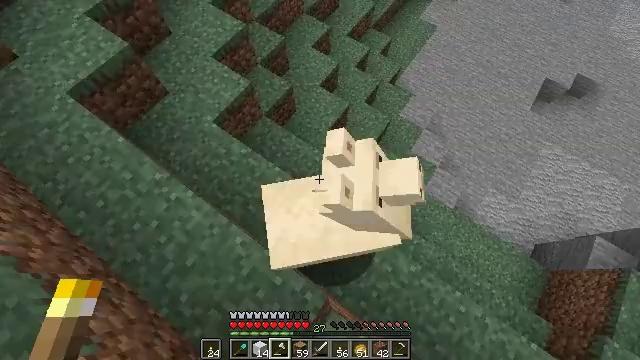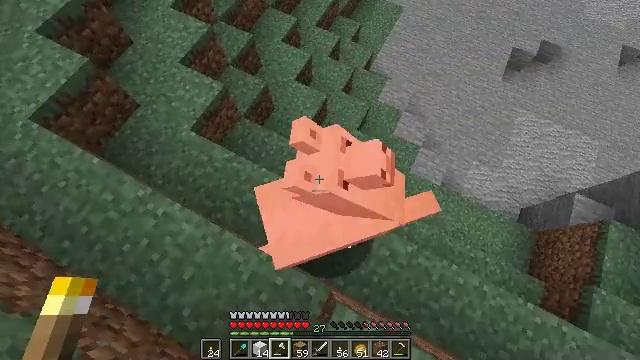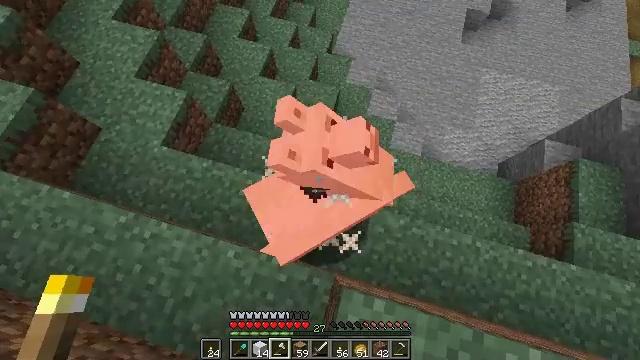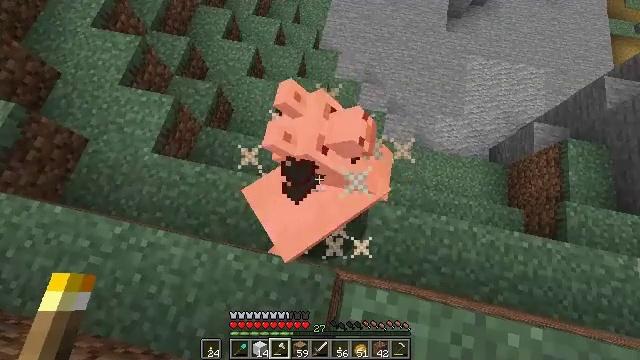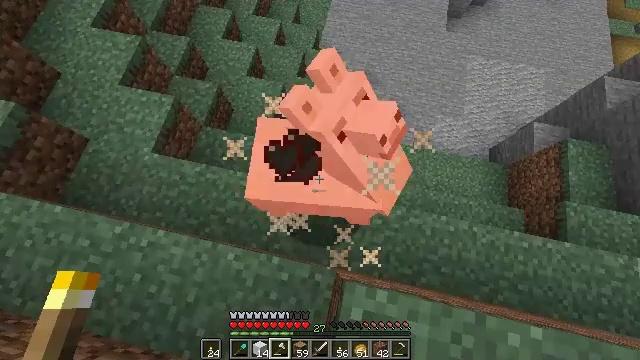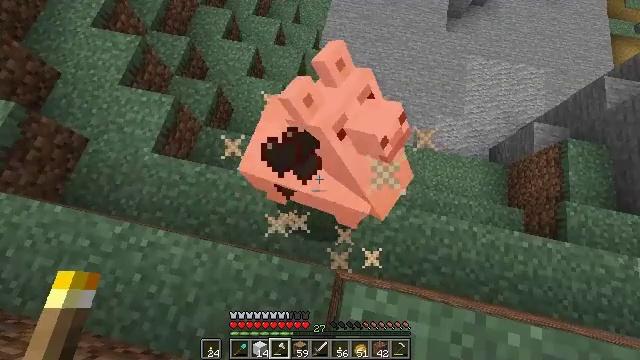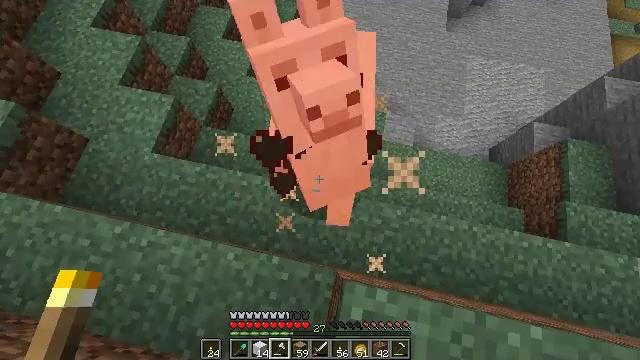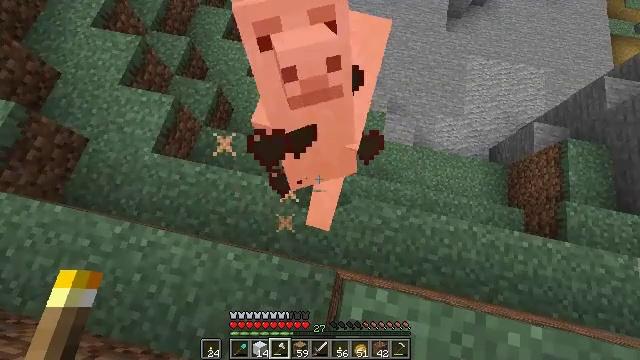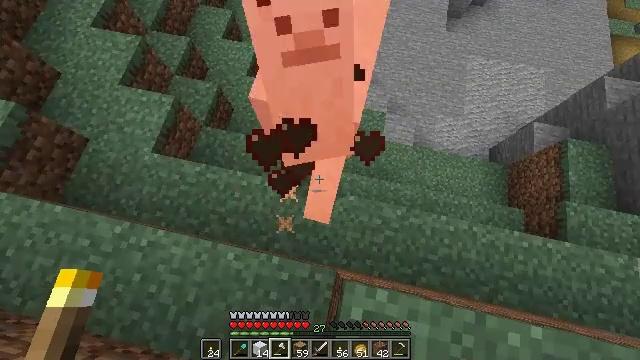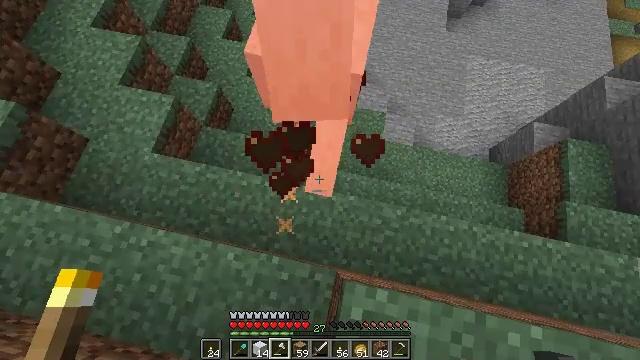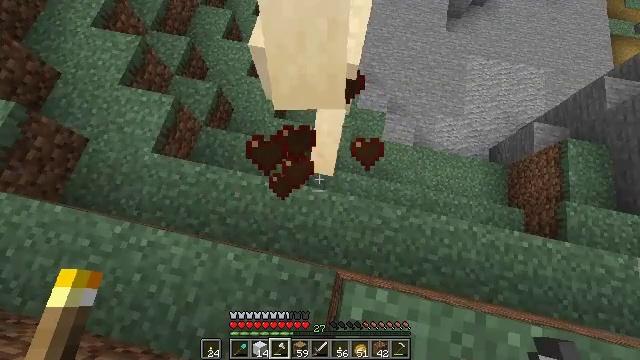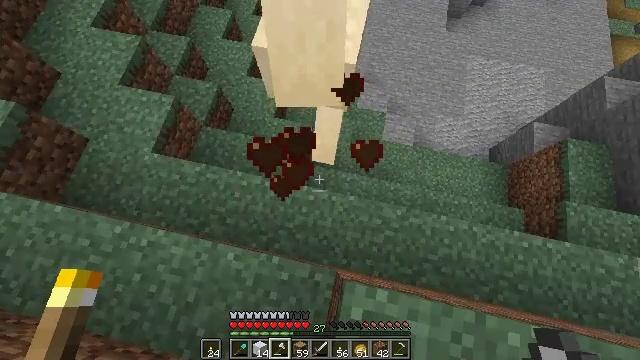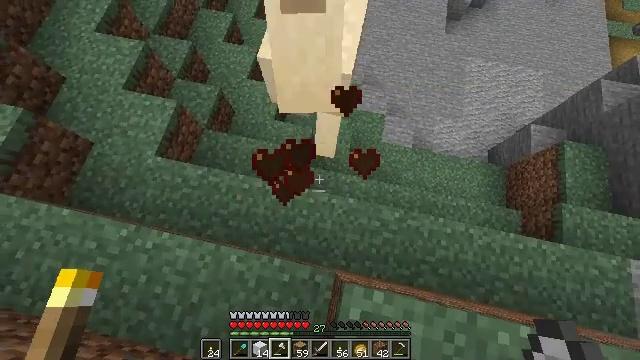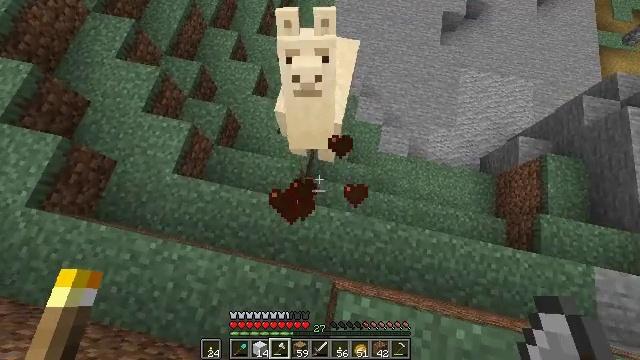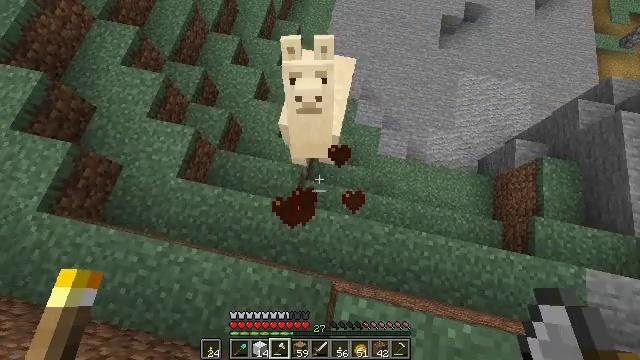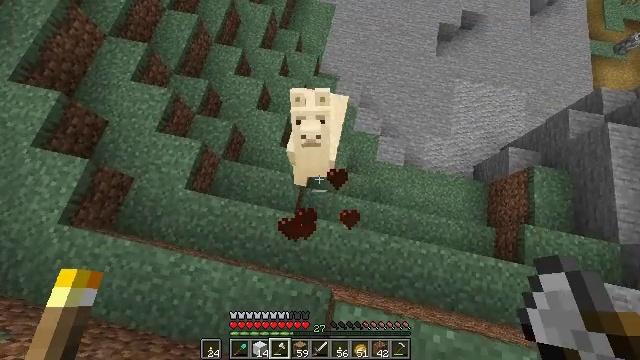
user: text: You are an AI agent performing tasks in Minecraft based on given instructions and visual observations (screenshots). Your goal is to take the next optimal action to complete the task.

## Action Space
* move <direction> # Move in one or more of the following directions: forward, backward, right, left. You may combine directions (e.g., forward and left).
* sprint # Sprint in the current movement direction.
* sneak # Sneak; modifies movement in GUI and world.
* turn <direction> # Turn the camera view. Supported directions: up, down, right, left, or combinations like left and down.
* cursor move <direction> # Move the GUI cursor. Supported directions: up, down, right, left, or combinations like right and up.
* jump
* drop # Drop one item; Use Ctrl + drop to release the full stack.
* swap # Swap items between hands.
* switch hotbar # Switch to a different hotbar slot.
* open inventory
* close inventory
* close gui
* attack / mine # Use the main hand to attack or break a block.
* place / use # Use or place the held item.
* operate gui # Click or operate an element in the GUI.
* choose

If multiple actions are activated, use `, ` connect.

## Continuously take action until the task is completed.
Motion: motion action
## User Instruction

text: Combat the llama.
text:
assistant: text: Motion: turn right and down, attack / mine
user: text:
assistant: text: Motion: turn right and down
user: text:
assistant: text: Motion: turn right
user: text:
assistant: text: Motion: no_op
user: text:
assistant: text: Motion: no_op
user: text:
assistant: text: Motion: no_op
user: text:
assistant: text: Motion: no_op
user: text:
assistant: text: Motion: no_op
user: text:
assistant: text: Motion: no_op
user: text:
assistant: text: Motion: no_op
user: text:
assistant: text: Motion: no_op
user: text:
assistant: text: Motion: move forward, jump
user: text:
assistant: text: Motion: move forward, jump
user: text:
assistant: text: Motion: move forward, jump
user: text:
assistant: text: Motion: move forward, jump
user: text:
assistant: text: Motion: move forward, jump
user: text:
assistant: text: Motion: move forward, jump
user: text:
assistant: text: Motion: move forward, turn down, jump
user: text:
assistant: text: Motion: move forward
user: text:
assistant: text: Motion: no_op
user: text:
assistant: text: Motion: no_op
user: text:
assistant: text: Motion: no_op
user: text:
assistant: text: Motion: attack / mine
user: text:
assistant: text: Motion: attack / mine
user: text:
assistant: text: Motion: attack / mine
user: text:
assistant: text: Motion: attack / mine
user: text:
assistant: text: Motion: attack / mine
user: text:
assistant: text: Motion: no_op
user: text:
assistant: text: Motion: no_op
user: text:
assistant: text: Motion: no_op